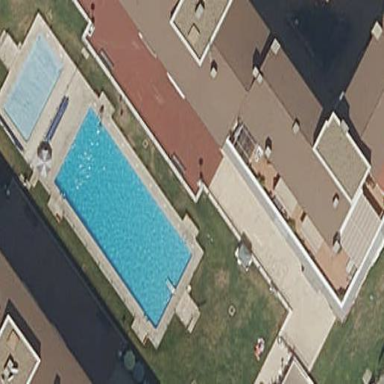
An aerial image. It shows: Swimming pool located in leisure land.